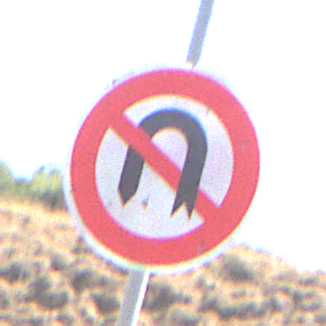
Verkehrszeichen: VerbotWenden
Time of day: Midday
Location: Outdoor (RoadRail)
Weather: Clear
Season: Summer
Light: Natural